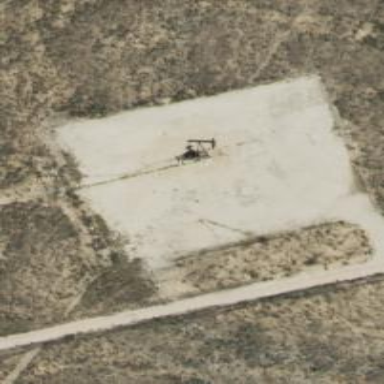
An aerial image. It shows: Petroleum well.